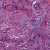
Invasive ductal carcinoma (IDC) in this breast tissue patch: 1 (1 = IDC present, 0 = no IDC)